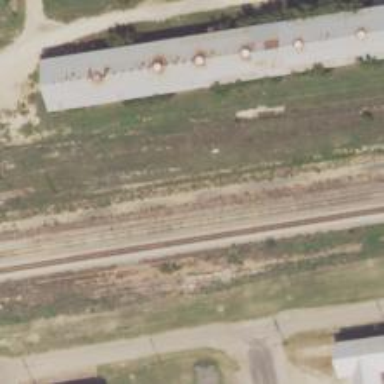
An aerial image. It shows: Disused railway siding.